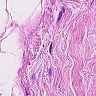
Metastatic tissue present: no